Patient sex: M
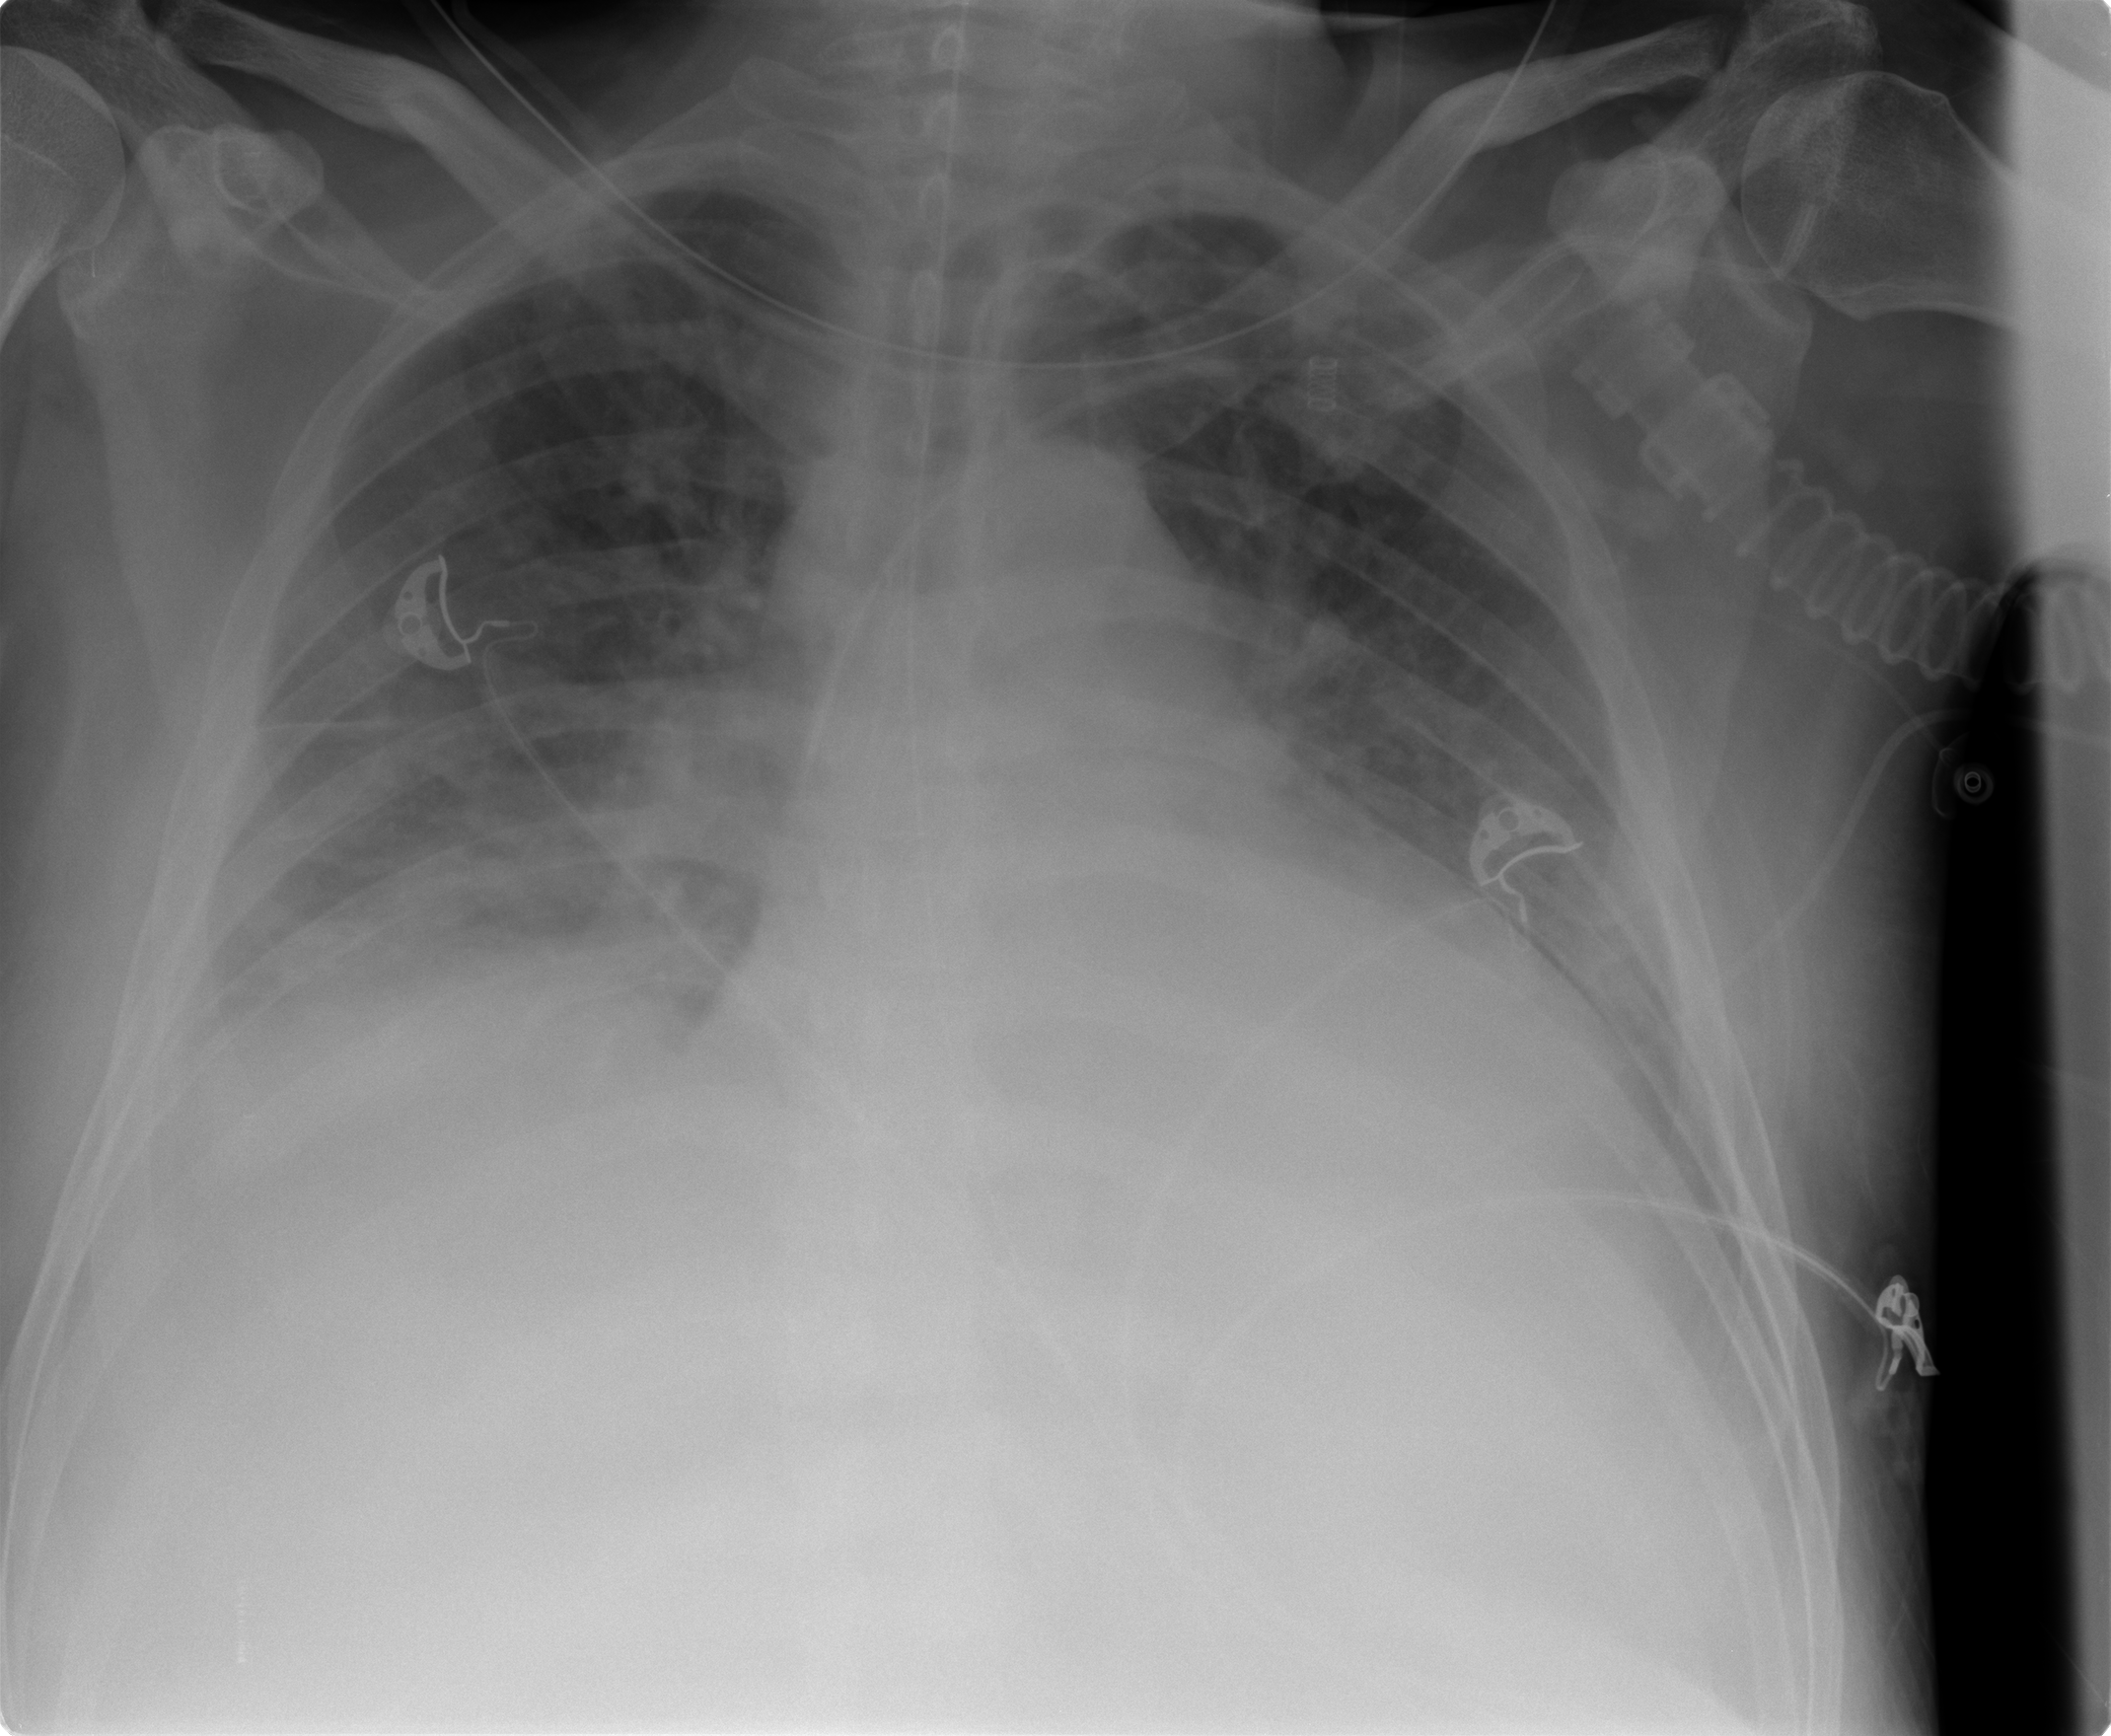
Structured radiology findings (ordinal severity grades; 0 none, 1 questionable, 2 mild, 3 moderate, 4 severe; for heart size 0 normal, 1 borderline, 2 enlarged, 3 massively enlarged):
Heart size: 2
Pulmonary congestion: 3
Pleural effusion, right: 3
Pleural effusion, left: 3
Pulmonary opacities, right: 2
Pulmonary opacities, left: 2
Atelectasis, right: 3
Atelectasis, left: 2